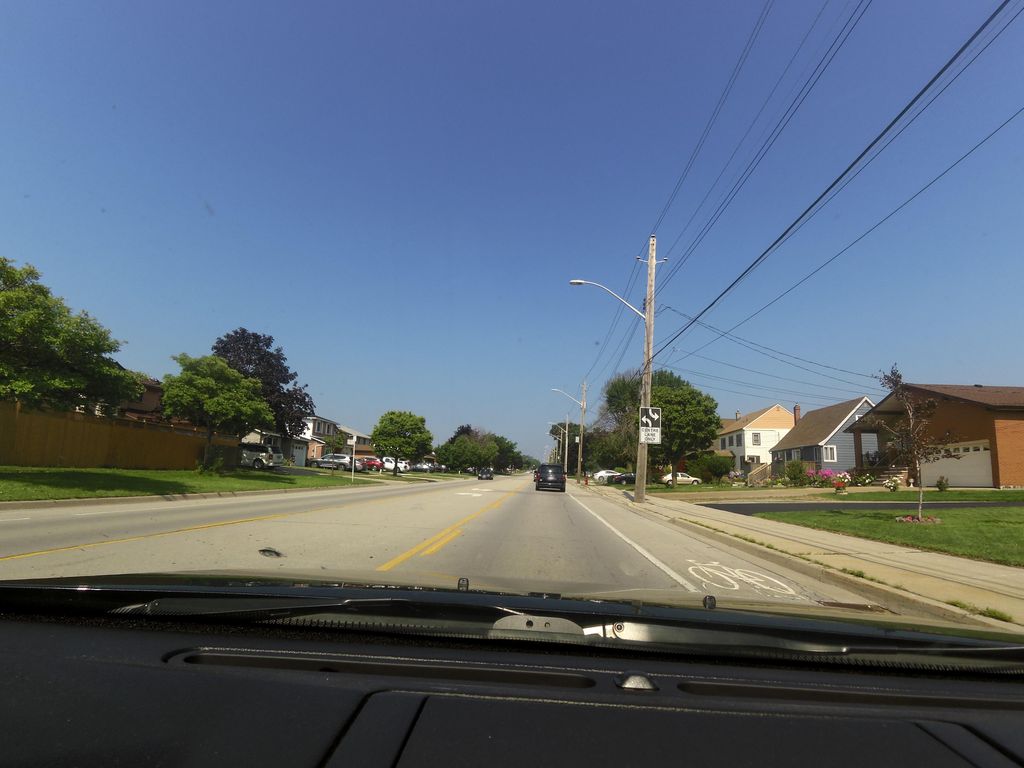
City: hamilton